Interaction volume radius: 5 \u00c5
Interaction volume height: 25 \u00c5
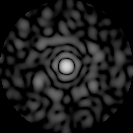
Disorder parameter: 0.8236